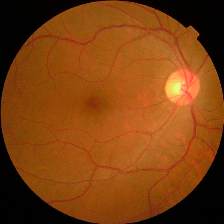
Diabetic retinopathy grade: No DR